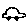
Label: car